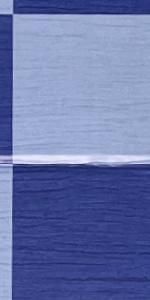
Label: Empty